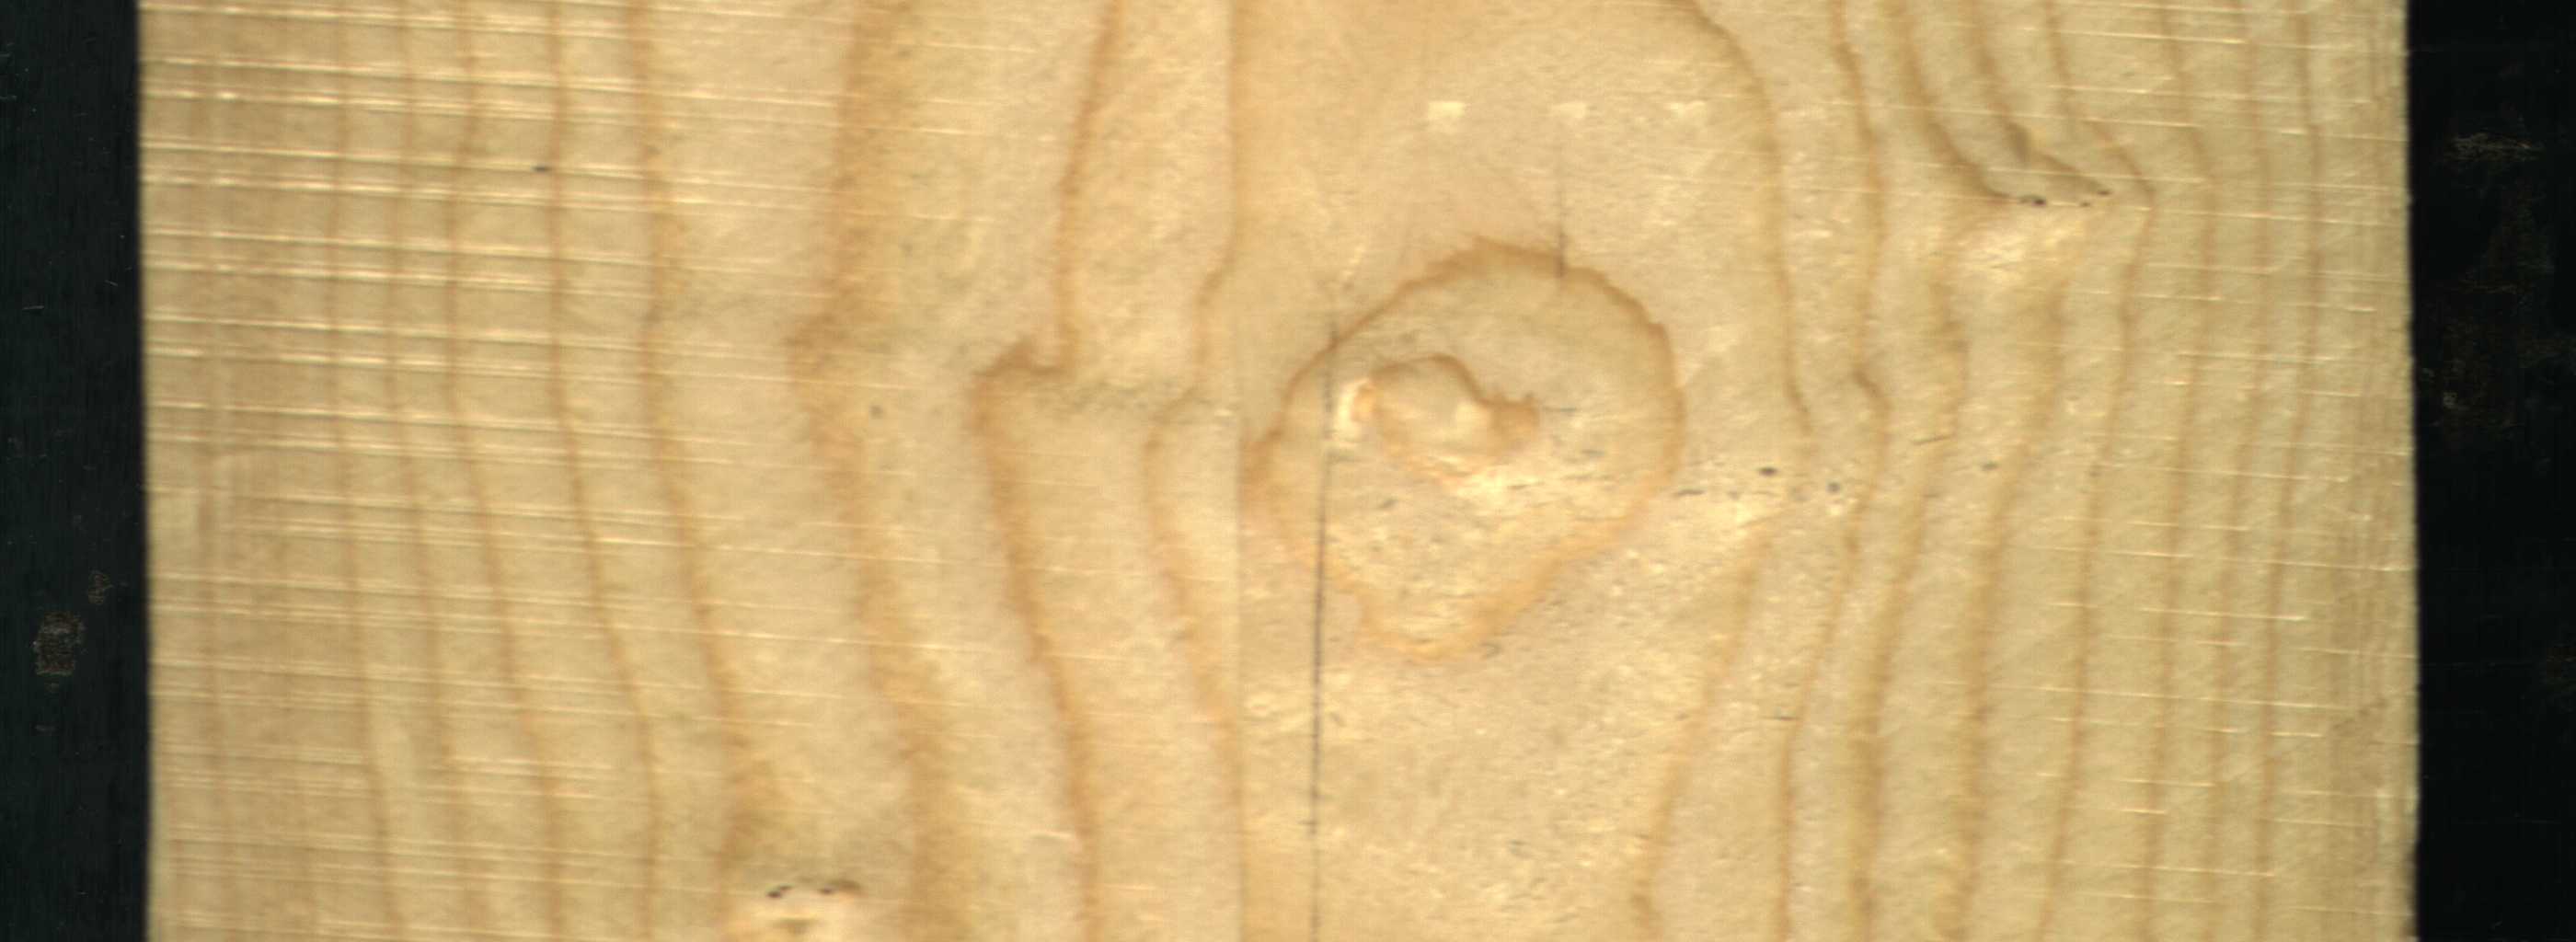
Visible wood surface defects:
Crack